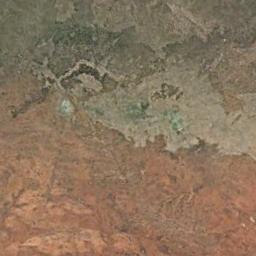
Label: desert